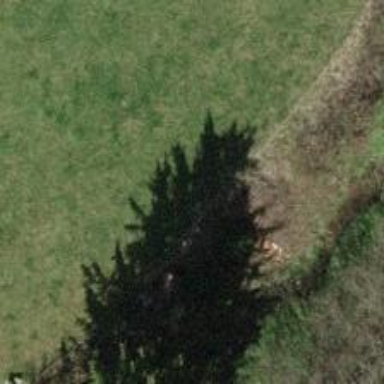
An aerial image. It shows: Evergreen needle-leaved tree.